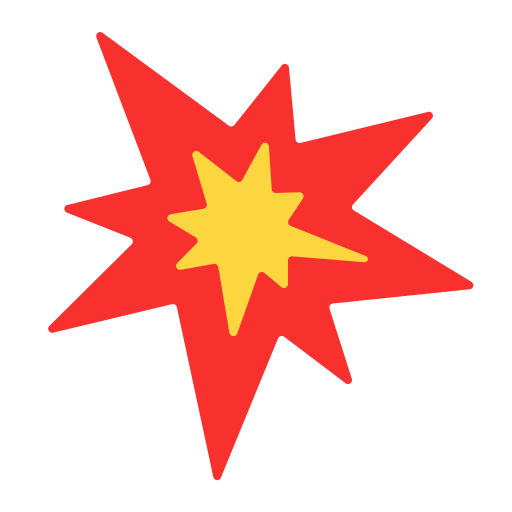
collision flat